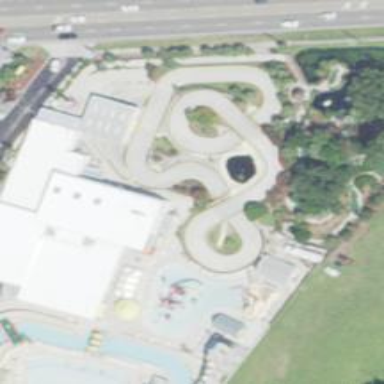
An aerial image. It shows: Karting raceway bridge.